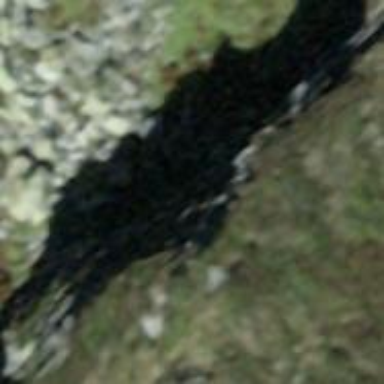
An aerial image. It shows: Cliff in nature.